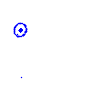
Particle: kaon